Interaction volume radius: 5 \u00c5
Interaction volume height: 10 \u00c5
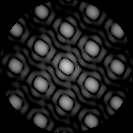
Disorder parameter: 0.005309